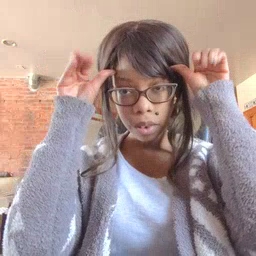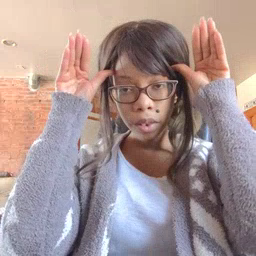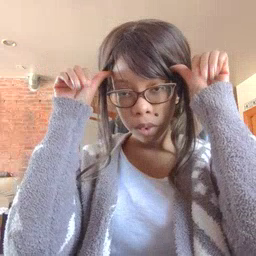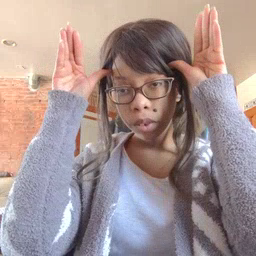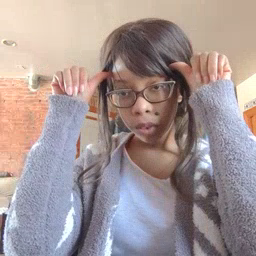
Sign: donkey